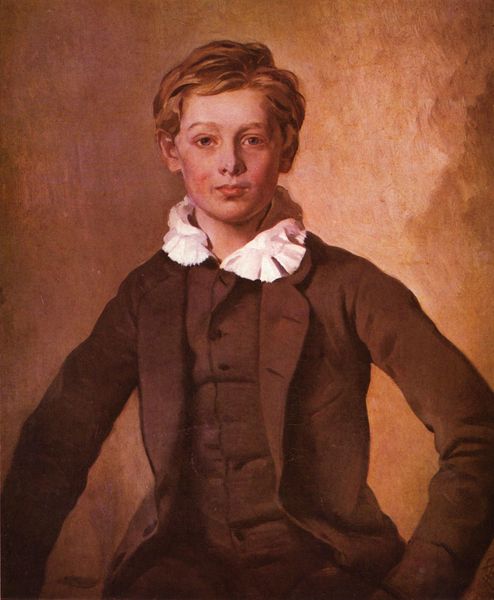
Titel: Porträt des Hans Haubold Graf von Einsiedel
Künstler: Louis Ferdinand von Rayski
Standort: Berlin
Institution: Alte Nationalgalerie
Schlagwörter: dunkel, gemälde, kopf, mann, schatten, weiß, grün, ocker, sitzen, braun, frisur, haar, hell, hintergrund, licht, mund, nase, ohr, stirn, blick, rot, wiese, beige, rock, anzug, blond, hemd, hose, jacke, jung, wand, arm, arme, augen, barock, falten, gesicht, inkarnat, kragen, mensch, ärmel, bildnis, hals, halskrause, hände, portrait, porträt, öl, auge, haare, halbfigur, pose, sitzend, kind, spitzen, bruststück, en face, frontal, kinn, knopf, lippen, ohren, rosa, scheitel, schultern, vornehm, lächeln, wangen, ansicht, haltung, weis, ölgemälde, ernst, seitenscheitel, brauen, glanz, pupillen, gerade, faltenwurf, junge, rüschen, wange, knöpfe, hemdkragen, jackett, oberkörper, revers, sakko, schick, weste, rothaarig, offen, stolz, knabe, bla, bub, leinwand, biedermeier, jüngling, halbfigurig, portät, dunkle, wams, aufgestützt, augenkontakt, rötlich, lenbach, dreiteiler, angespannt, brau, sitzporträt, englisch, gewellt, schwarze jacke, bursche, rote wangen, blickend, hä, kanbe, unge, kurzes haar, halbfugur, blondes haar, d, 1670, auten, anyug, schuljunge, kjurzes haar, kragen hare, gporträt